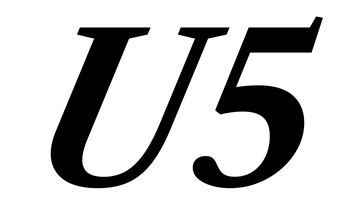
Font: LibreCaslonText-Italic_Bold_Italic